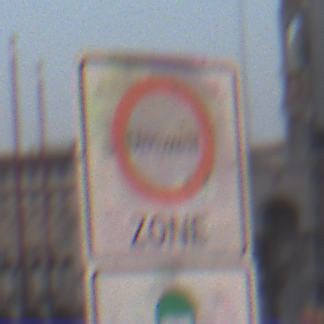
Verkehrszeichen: BeginnUmweltzone
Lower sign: FreistellungVomVerkehrsverbot3
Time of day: SunriseSunset
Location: Outdoor (Urban)
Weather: Clear
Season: NotSpecified
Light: Natural